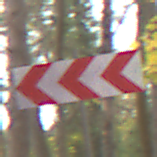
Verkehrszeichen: RichtungstafelnInKurvenGrossRechts
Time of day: MorningAfternoon
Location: Outdoor (Nature)
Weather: Overcast
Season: Autumn
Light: Natural